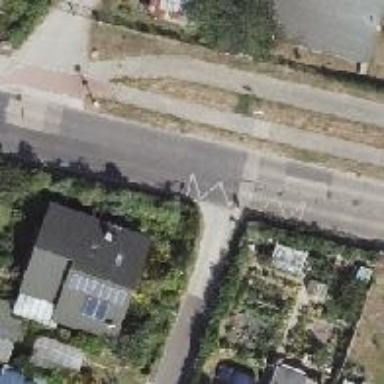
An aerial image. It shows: Road with "give way" sign.